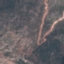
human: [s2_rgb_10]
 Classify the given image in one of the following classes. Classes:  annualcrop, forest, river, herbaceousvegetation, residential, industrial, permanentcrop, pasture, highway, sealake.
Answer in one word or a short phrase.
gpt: HerbaceousVegetation